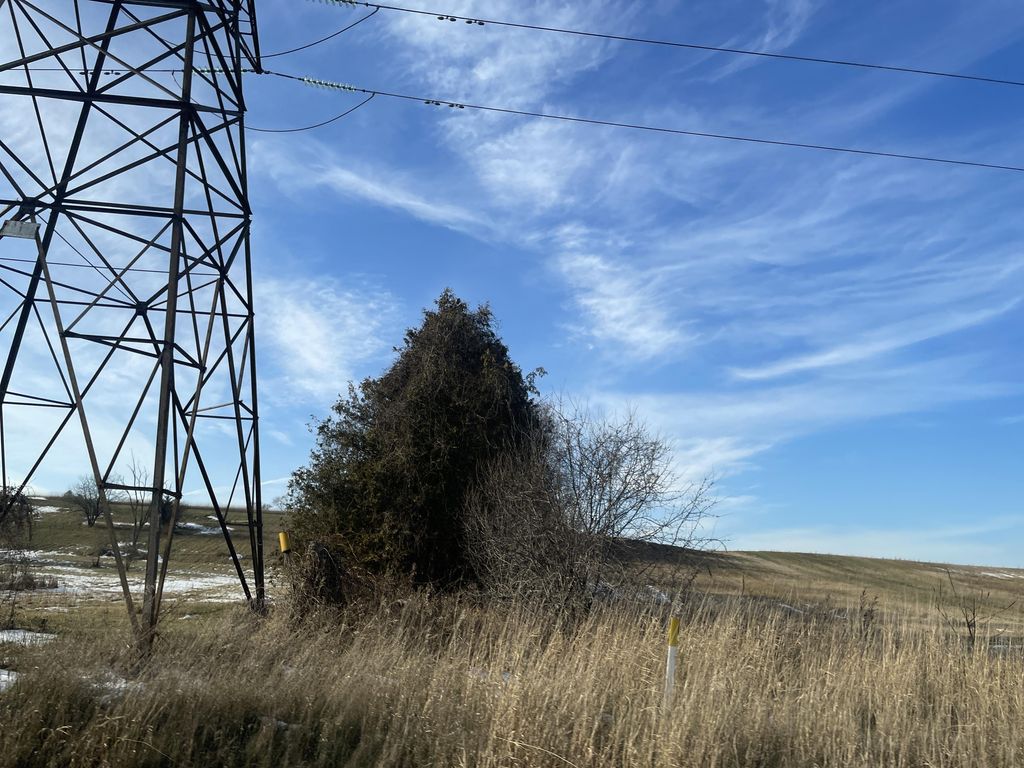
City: kitchener-waterloo